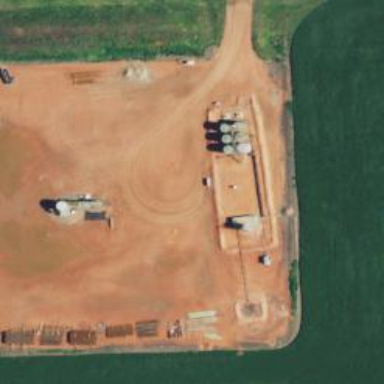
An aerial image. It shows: Storage tank with man-made structure.